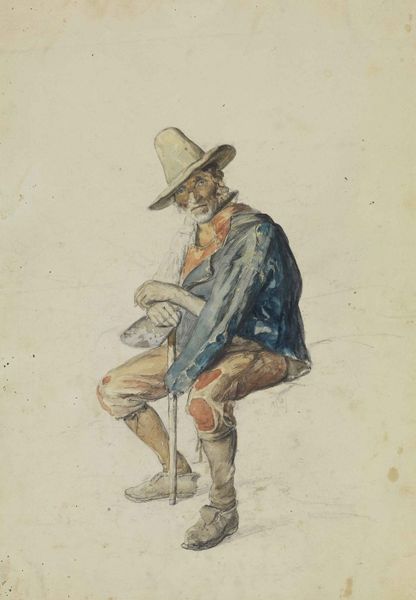
Titel: Sitzender älterer Italiener, beide Hände auf einen Stock gestützt, nach links gewendet
Künstler: Johann Baptist Kirner
Standort: Karlsruhe
Institution: Staatliche Kunsthalle Karlsruhe
Schlagwörter: blau, hand, himmel, mann, schatten, umhang, weiß, aquarell, gelb, sitzen, braun, bunt, grau, hell, hintergrund, hut, licht, orange, skizze, stuhl, zeichnung, blick, gras, rot, beige, alt, bart, hose, jacke, arm, arme, bärtig, gesicht, judith, kragen, mensch, vollbart, zerrissen, ärmel, bildnis, hände, portrait, porträt, schauen, haare, mantel, realismus, sitzend, stoff, blatt, person, frontal, arbeit, stock, füße, papier, sitz, alter mann, schuhe, stab, studie, farbe, weis, pause, sepia, arbeiter, romantik, strumpf, aufstützen, bauer, betrachter, strümpfe, tusche, alter, lumpen, loch, backenbart, koloriert, spazierstock, bleistift, stiefel, entwurf, sitzfigur, löcher, flecken, kaputt, verschränkt, werkzeug, wanderer, leder, strumpfhose, aufgestützt, müde, bettler, kniebundhose, zwerg, unfertig, sitzender, hirte, ausruhen, lol, kniebund, hacke, schaufel, spaten, gekreuzt, sense, sorge, mann mit hut, rechen, cowboy, zufrieden, löchrig, zerfleddert, wandersmann, zerschlissen, zerlumpt, sozialrealismus, penner, landstreicher, vagabund, stop, tagelöhner, rumpelstilzchen, blaue jacke, 19. jahrhundert, rot#, ermit, gekreuzte arme, aquarell+, sitender, erimit, petterson, findus, stoxck, zerissene kleidung